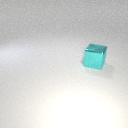
large cyan metal cube